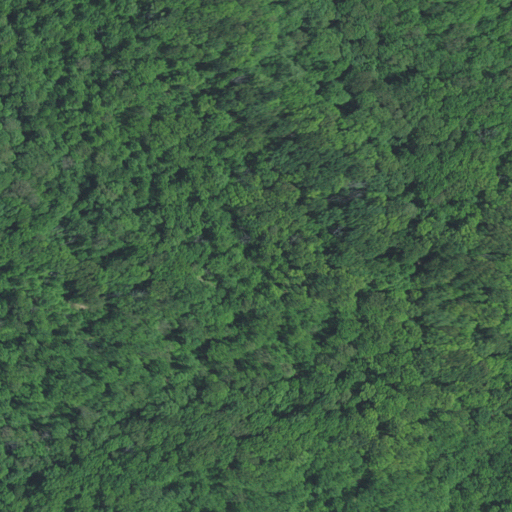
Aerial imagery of ridge(s) in Indiana named Fork Ridge containing only deciduous forest